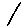
Label: line